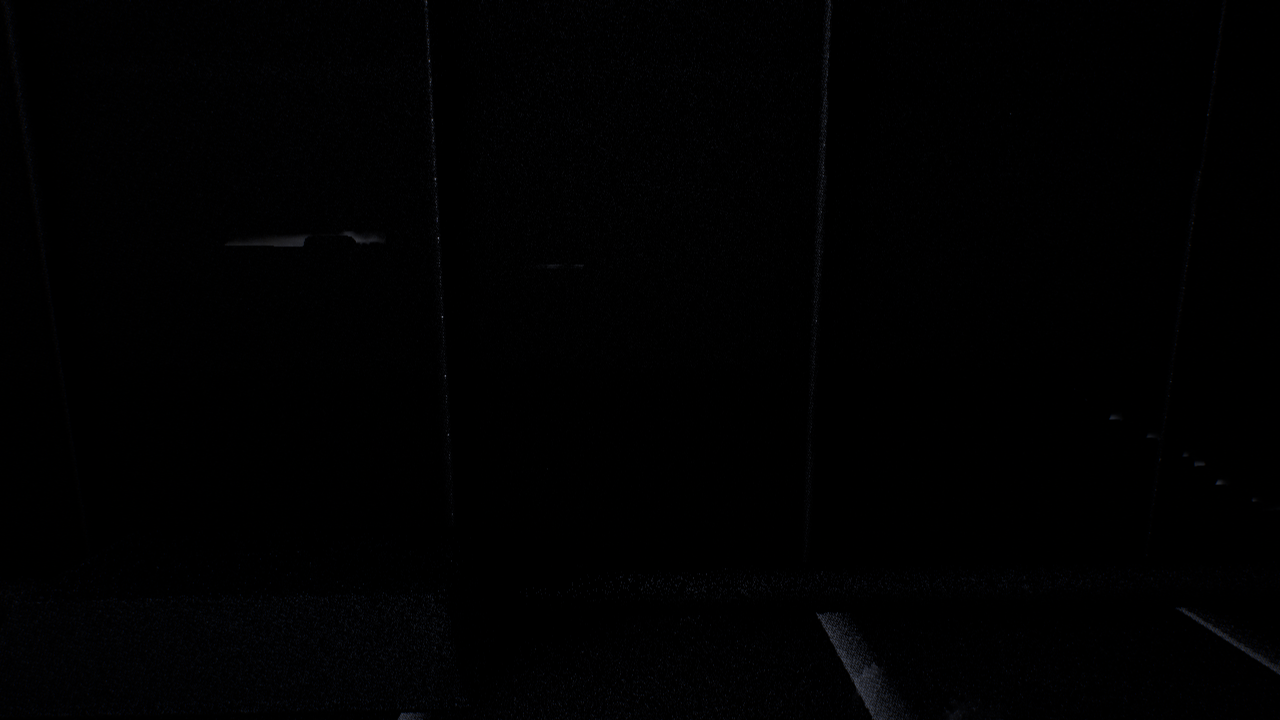
Venue: downtown
Lighting: clear day
Vehicle rig: sedan